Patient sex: F
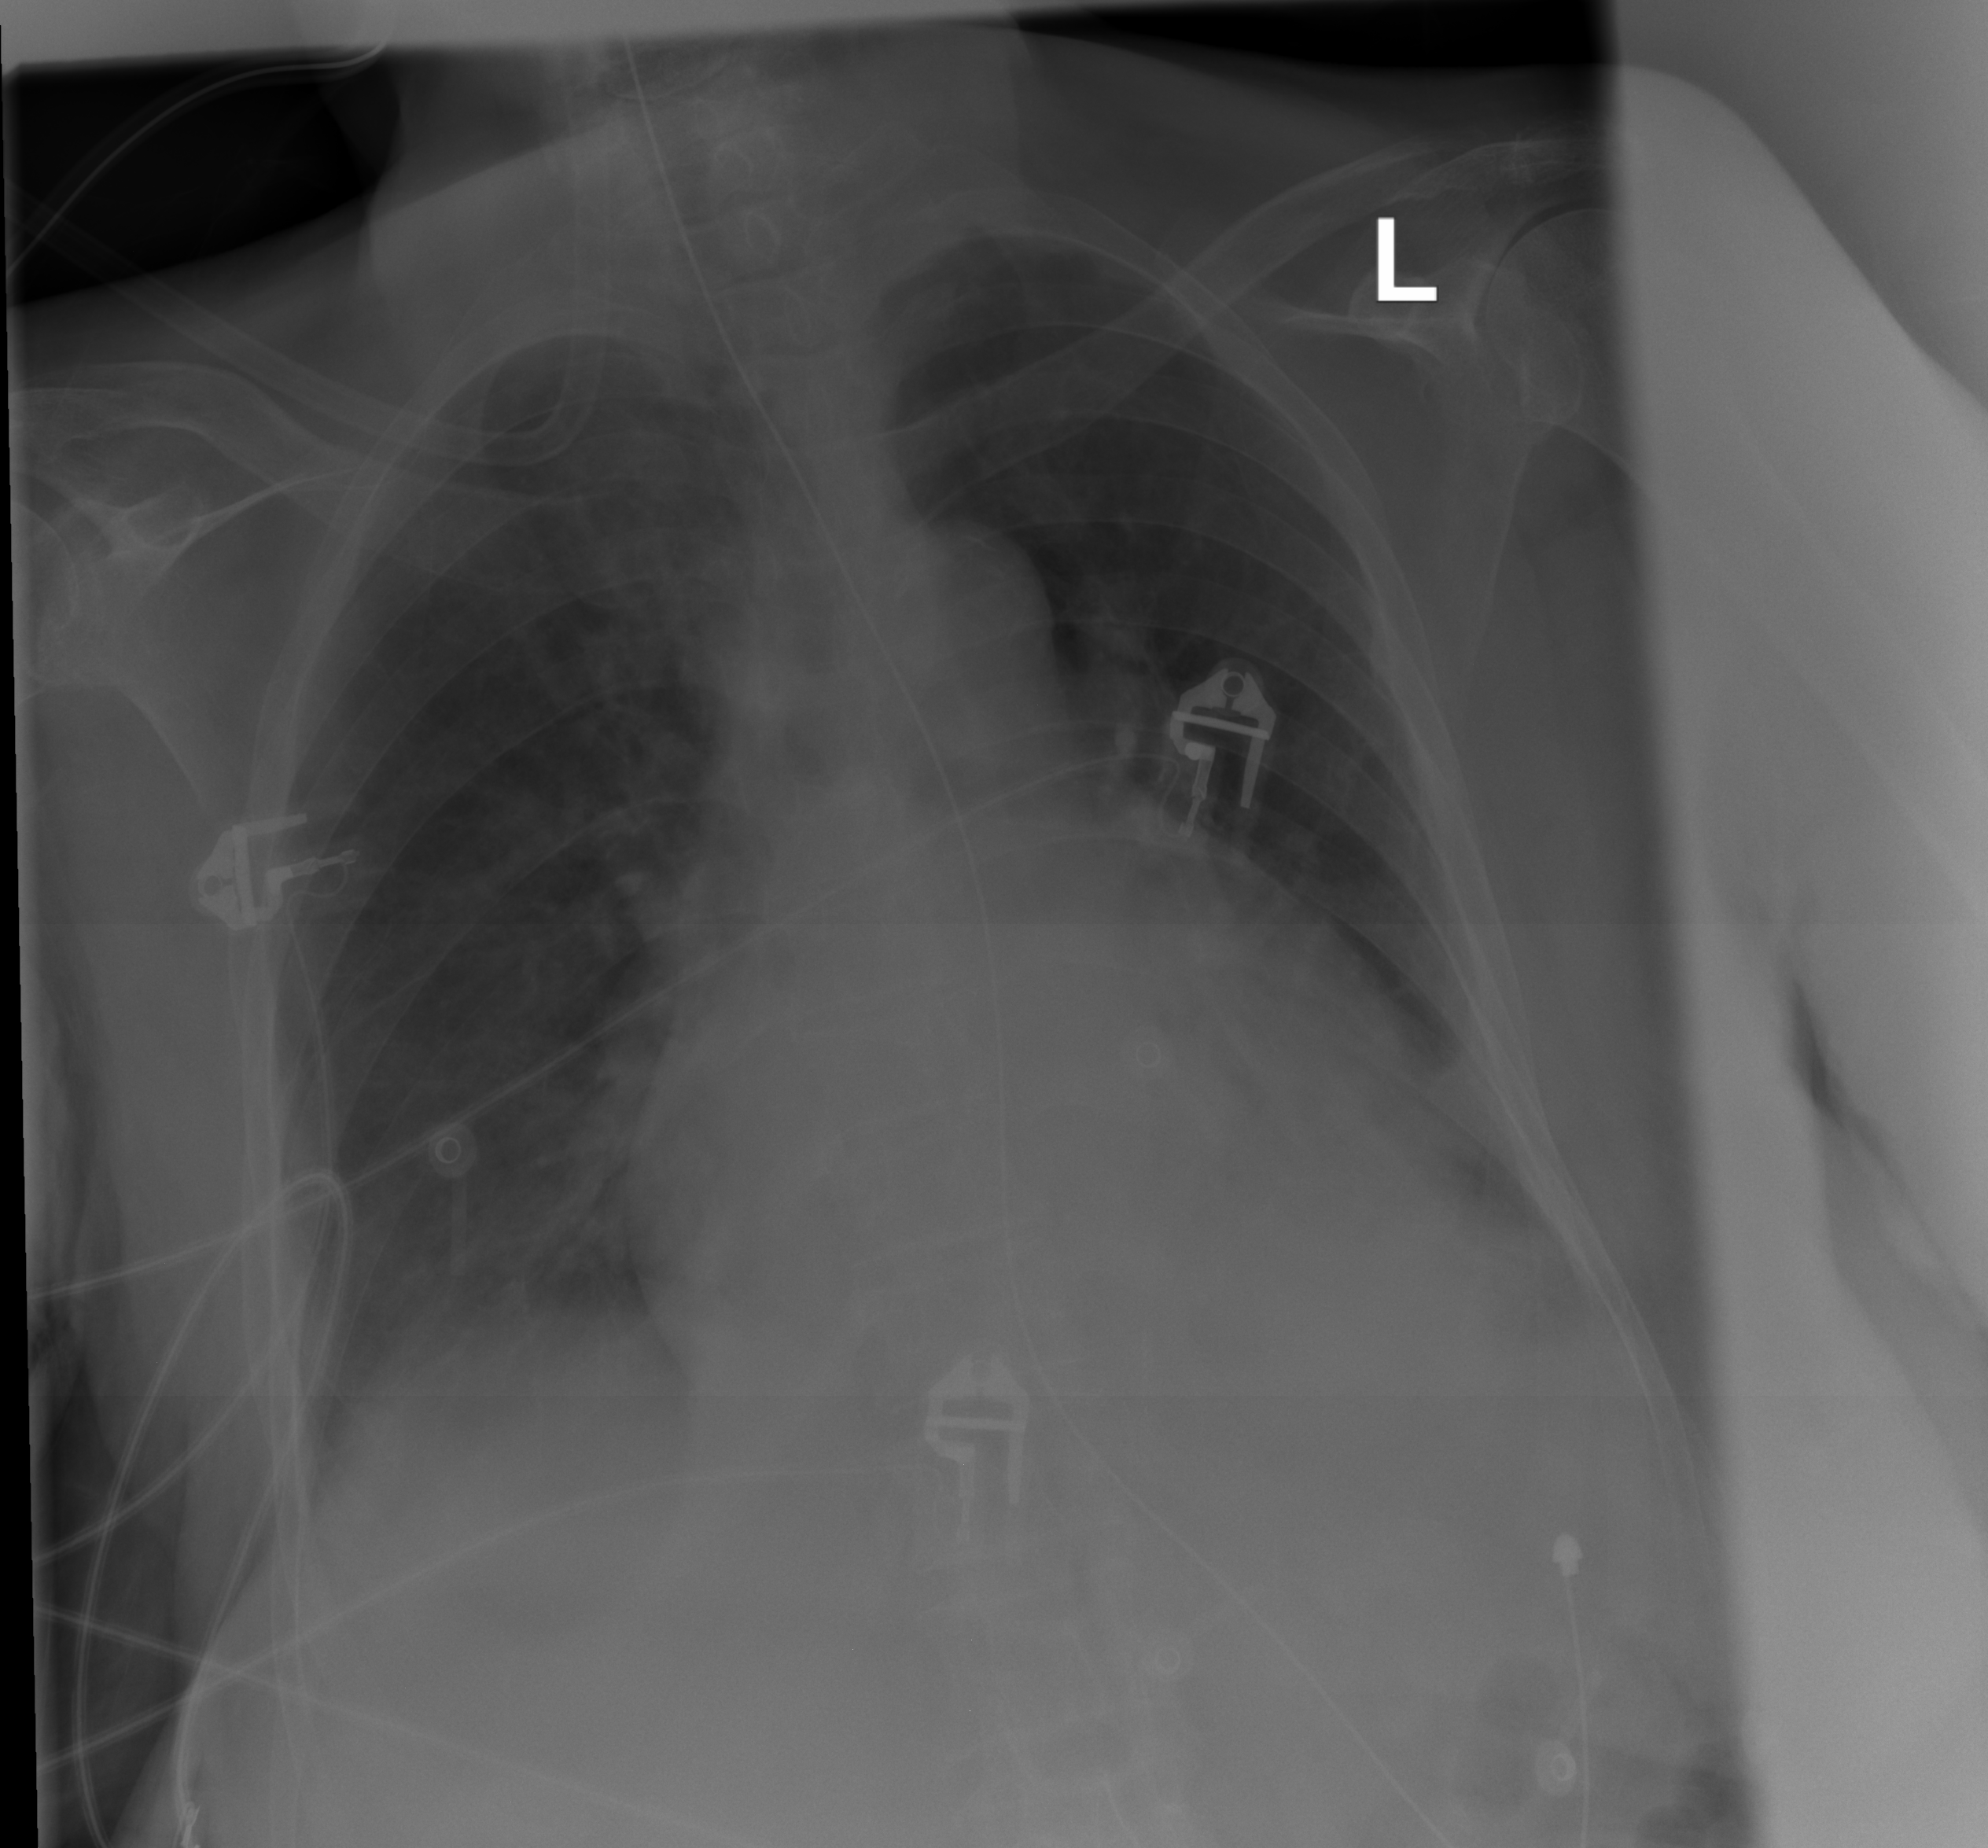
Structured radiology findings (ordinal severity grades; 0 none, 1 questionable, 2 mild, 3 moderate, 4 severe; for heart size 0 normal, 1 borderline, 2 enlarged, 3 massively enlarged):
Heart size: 2
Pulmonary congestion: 1
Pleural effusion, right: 1
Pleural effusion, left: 1
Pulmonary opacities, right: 0
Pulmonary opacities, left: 0
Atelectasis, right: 2
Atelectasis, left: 2